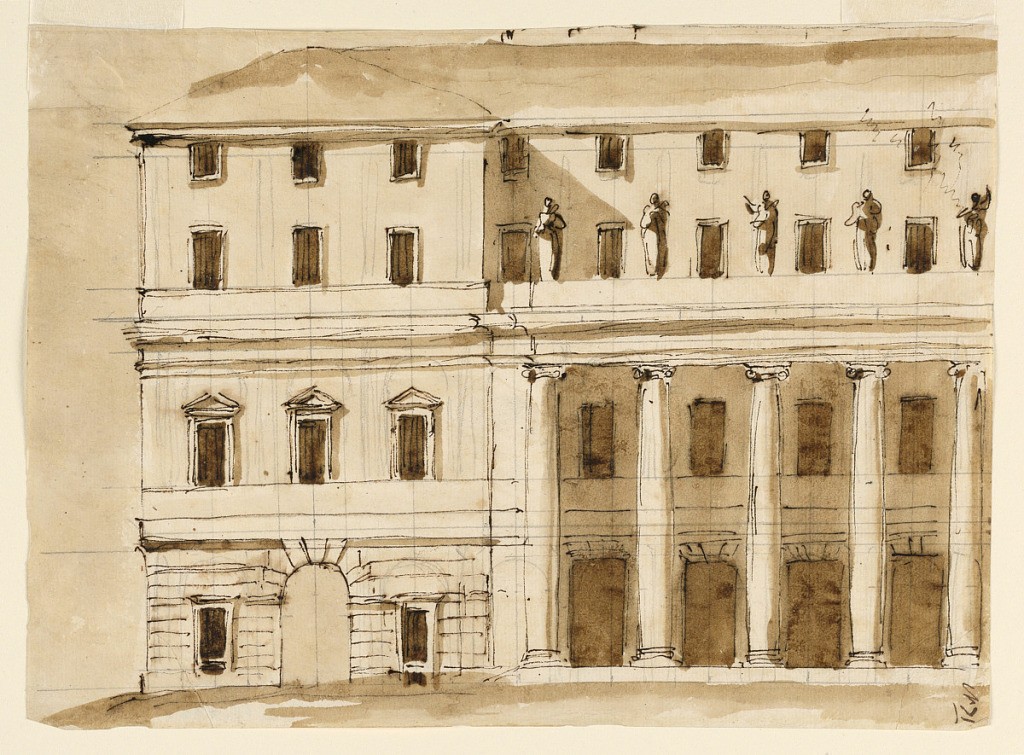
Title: Left Half of Elevation of a Town Mansion
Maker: Giuseppe Barberi, Italian, 1746–1809
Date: ca. 1795
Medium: Pen and brown ink, brush and brown wash, graphite on off-white laid paper
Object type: Drawing
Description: A colonnade of Ionic order with a straight entablature on which statues stand before the receding central wind and connects the projecting lateral wings. The latter are of three bays and have an arched doorway in the middle of the ground floors. Four floors, a mansard included.